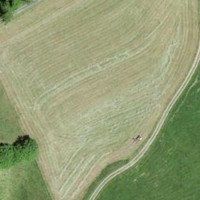
EUNIS habitat code: 24
Species observed at this site:
Teucrium scorodonia